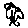
Label: tree